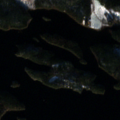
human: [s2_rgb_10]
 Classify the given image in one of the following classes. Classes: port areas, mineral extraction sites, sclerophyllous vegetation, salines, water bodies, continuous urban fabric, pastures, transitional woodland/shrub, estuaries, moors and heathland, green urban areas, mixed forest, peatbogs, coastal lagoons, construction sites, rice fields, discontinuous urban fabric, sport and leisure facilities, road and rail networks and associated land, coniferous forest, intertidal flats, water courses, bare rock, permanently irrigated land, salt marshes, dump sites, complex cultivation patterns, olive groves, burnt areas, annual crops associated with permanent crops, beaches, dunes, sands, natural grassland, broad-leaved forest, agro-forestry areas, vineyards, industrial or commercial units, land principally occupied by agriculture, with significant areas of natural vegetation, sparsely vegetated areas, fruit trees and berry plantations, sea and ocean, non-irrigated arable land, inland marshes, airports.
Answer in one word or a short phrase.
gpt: coniferous forest, mixed forest, water bodies